Question: Firefox comes with three top-level bookmark groups: Bookmarks Toolbar, Bookmarks Menu, and Unsorted Bookmarks. You can see the three groups by clicking "Show All Bookmarks" on the "Bookmarks" menu.
I am working on a Firefox add-on and would like to add a new type of root-level bookmark category. By using the built-in bookmark system to store bookmarks for my add-on, the add-on can take advantage of a familiar interface and tools like Firefox Sync. The use cases for the add-on make more sense if the add-on's bookmarks are stored separately from the user's traditional bookmarks. That is to say, I want to create a new group alongside the built-in "Bookmarks Toolbar," "Bookmarks Menu," and "Unsorted Bookmarks," and store my bookmarks in this new group.

I haven't been able to find any documentation or examples that demonstrate if adding a new top-level bookmark category is possible. Can anyone say if this is possible and, if it is not, why this isn't allowed?
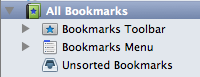
Answer: The creation of root folders is possible, but Places UI does not treat them as equals to the built-ins.
If you want, you can open the Library focused to a specific folder
'''
var myfolderid; // the id returned by createFolder or otherwise obtained
PlacesCommandHook.showPlacesOrganizer(myfolderid);
'''
Code not running in the context of ChromeWindow should get a reference to one. For Add-on SDK extension that would be something like
'''
const { getMostRecentBrowserWindow } = require('sdk/window/utils');
getMostRecentBrowserWindow().PlacesCommandHook.showPlacesOrganizer(myfolderid);
'''